Question: I am trying to plot a Gaussian distribution via matplotlib, but all I get back is an empty figure:

When I searched the internet, I understood that three arguments are required for the 'ax.plot_surface()' function, the X values, Y values, and Z (a function that calculates Z from X, Y). Is this correct?
I post the code below in hope you can help me figuring out what I am doing wrong here. Thanks!
'''
import numpy as np
import matplotlib.pyplot as plt
from mpl_toolkits.mplot3d import Axes3D
###############################################
### The multivariate Gaussian density function
###############################################
def pdf_multivariate_gauss(x, mu, cov):
'''
Caculate the multivariate normal density (pdf)
Keyword arguments:
x = numpy array of a "d x 1" sample vector
mu = numpy array of a "d x 1" mean vector
cov = "numpy array of a d x d" covariance matrix
'''
assert(mu.shape[0] > mu.shape[1]), 'mu must be a row vector'
assert(x.shape[0] > x.shape[1]), 'x must be a row vector'
assert(cov.shape[0] == cov.shape[1]), 'covariance matrix must be square'
assert(mu.shape[0] == cov.shape[0]), 'cov_mat and mu_vec must have the same dimensions'
assert(mu.shape[0] == x.shape[0]), 'mu and x must have the same dimensions'
part1 = 1 / ( ((2* np.pi)**(len(mu)/2)) * (np.linalg.det(cov)**(1/2)) )
part2 = (-1/2) * ((x-mu).T.dot(np.linalg.inv(cov))).dot((x-mu))
return float(part1 * np.exp(part2))
# Test
x = np.array([[0],[0]])
mu = np.array([[0],[0]])
cov = np.eye(2)
print(pdf_multivariate_gauss(x, mu, cov))
#prints 0.15915494309189535
###############################################
### The plot
###############################################
mu = np.array([[0],[0]])
cov = np.eye(2)
def construct_Z(X, Y, mu, cov):
Z = []
for i,j in zip(X,Y):
x = np.array([i,j]).reshape(2,1)
Z.append(pdf_multivariate_gauss(x, mu, cov))
return Z
X = linspace(-5, 5, 200)
Y = linspace(-5, 5, 200)
Z = construct_Z(X, Y, mu, cov)
fig = plt.figure()
ax = fig.add_subplot(111, projection='3d')
ax.plot_surface(X, Y, Z, rstride=1, cstride=1, color='0.8',
alpha=0.85, linewidth=1)
plt.show()
'''
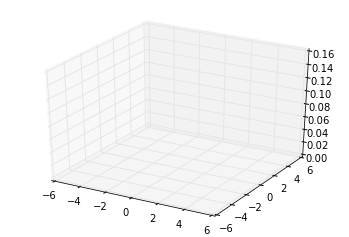
Answer: I'm no expert with 3D-plots in matplotlib, but I believe your data wrong.
As you can see in the sourcecode in <URL>, your 'X,Y' and 'Z' data have to be 2-dimensional arrays. Your 'X' and 'Y' are one-dimensional, and your Z is a simple list.
Try reshaping your data to a grid, maybe using 'X, Y = np.meshgrid(X, Y)'